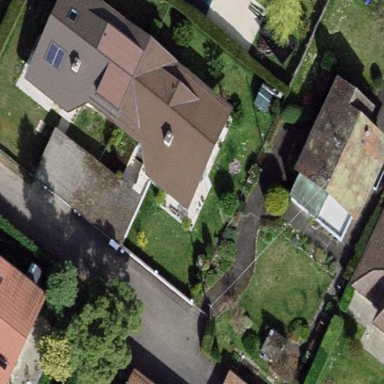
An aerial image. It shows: Garden surrounded by fence.